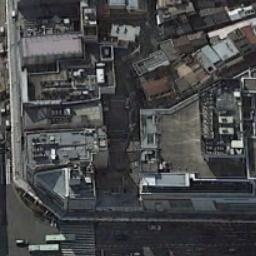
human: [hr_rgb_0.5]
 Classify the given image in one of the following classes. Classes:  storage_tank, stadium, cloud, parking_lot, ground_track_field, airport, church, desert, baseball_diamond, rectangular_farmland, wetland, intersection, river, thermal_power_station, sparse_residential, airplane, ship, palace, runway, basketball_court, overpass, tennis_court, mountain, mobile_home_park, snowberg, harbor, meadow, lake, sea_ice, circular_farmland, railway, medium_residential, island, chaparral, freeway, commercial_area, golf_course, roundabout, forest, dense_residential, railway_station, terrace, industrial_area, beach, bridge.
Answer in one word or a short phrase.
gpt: commercial_area